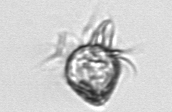
Label: Ciliophora